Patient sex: M
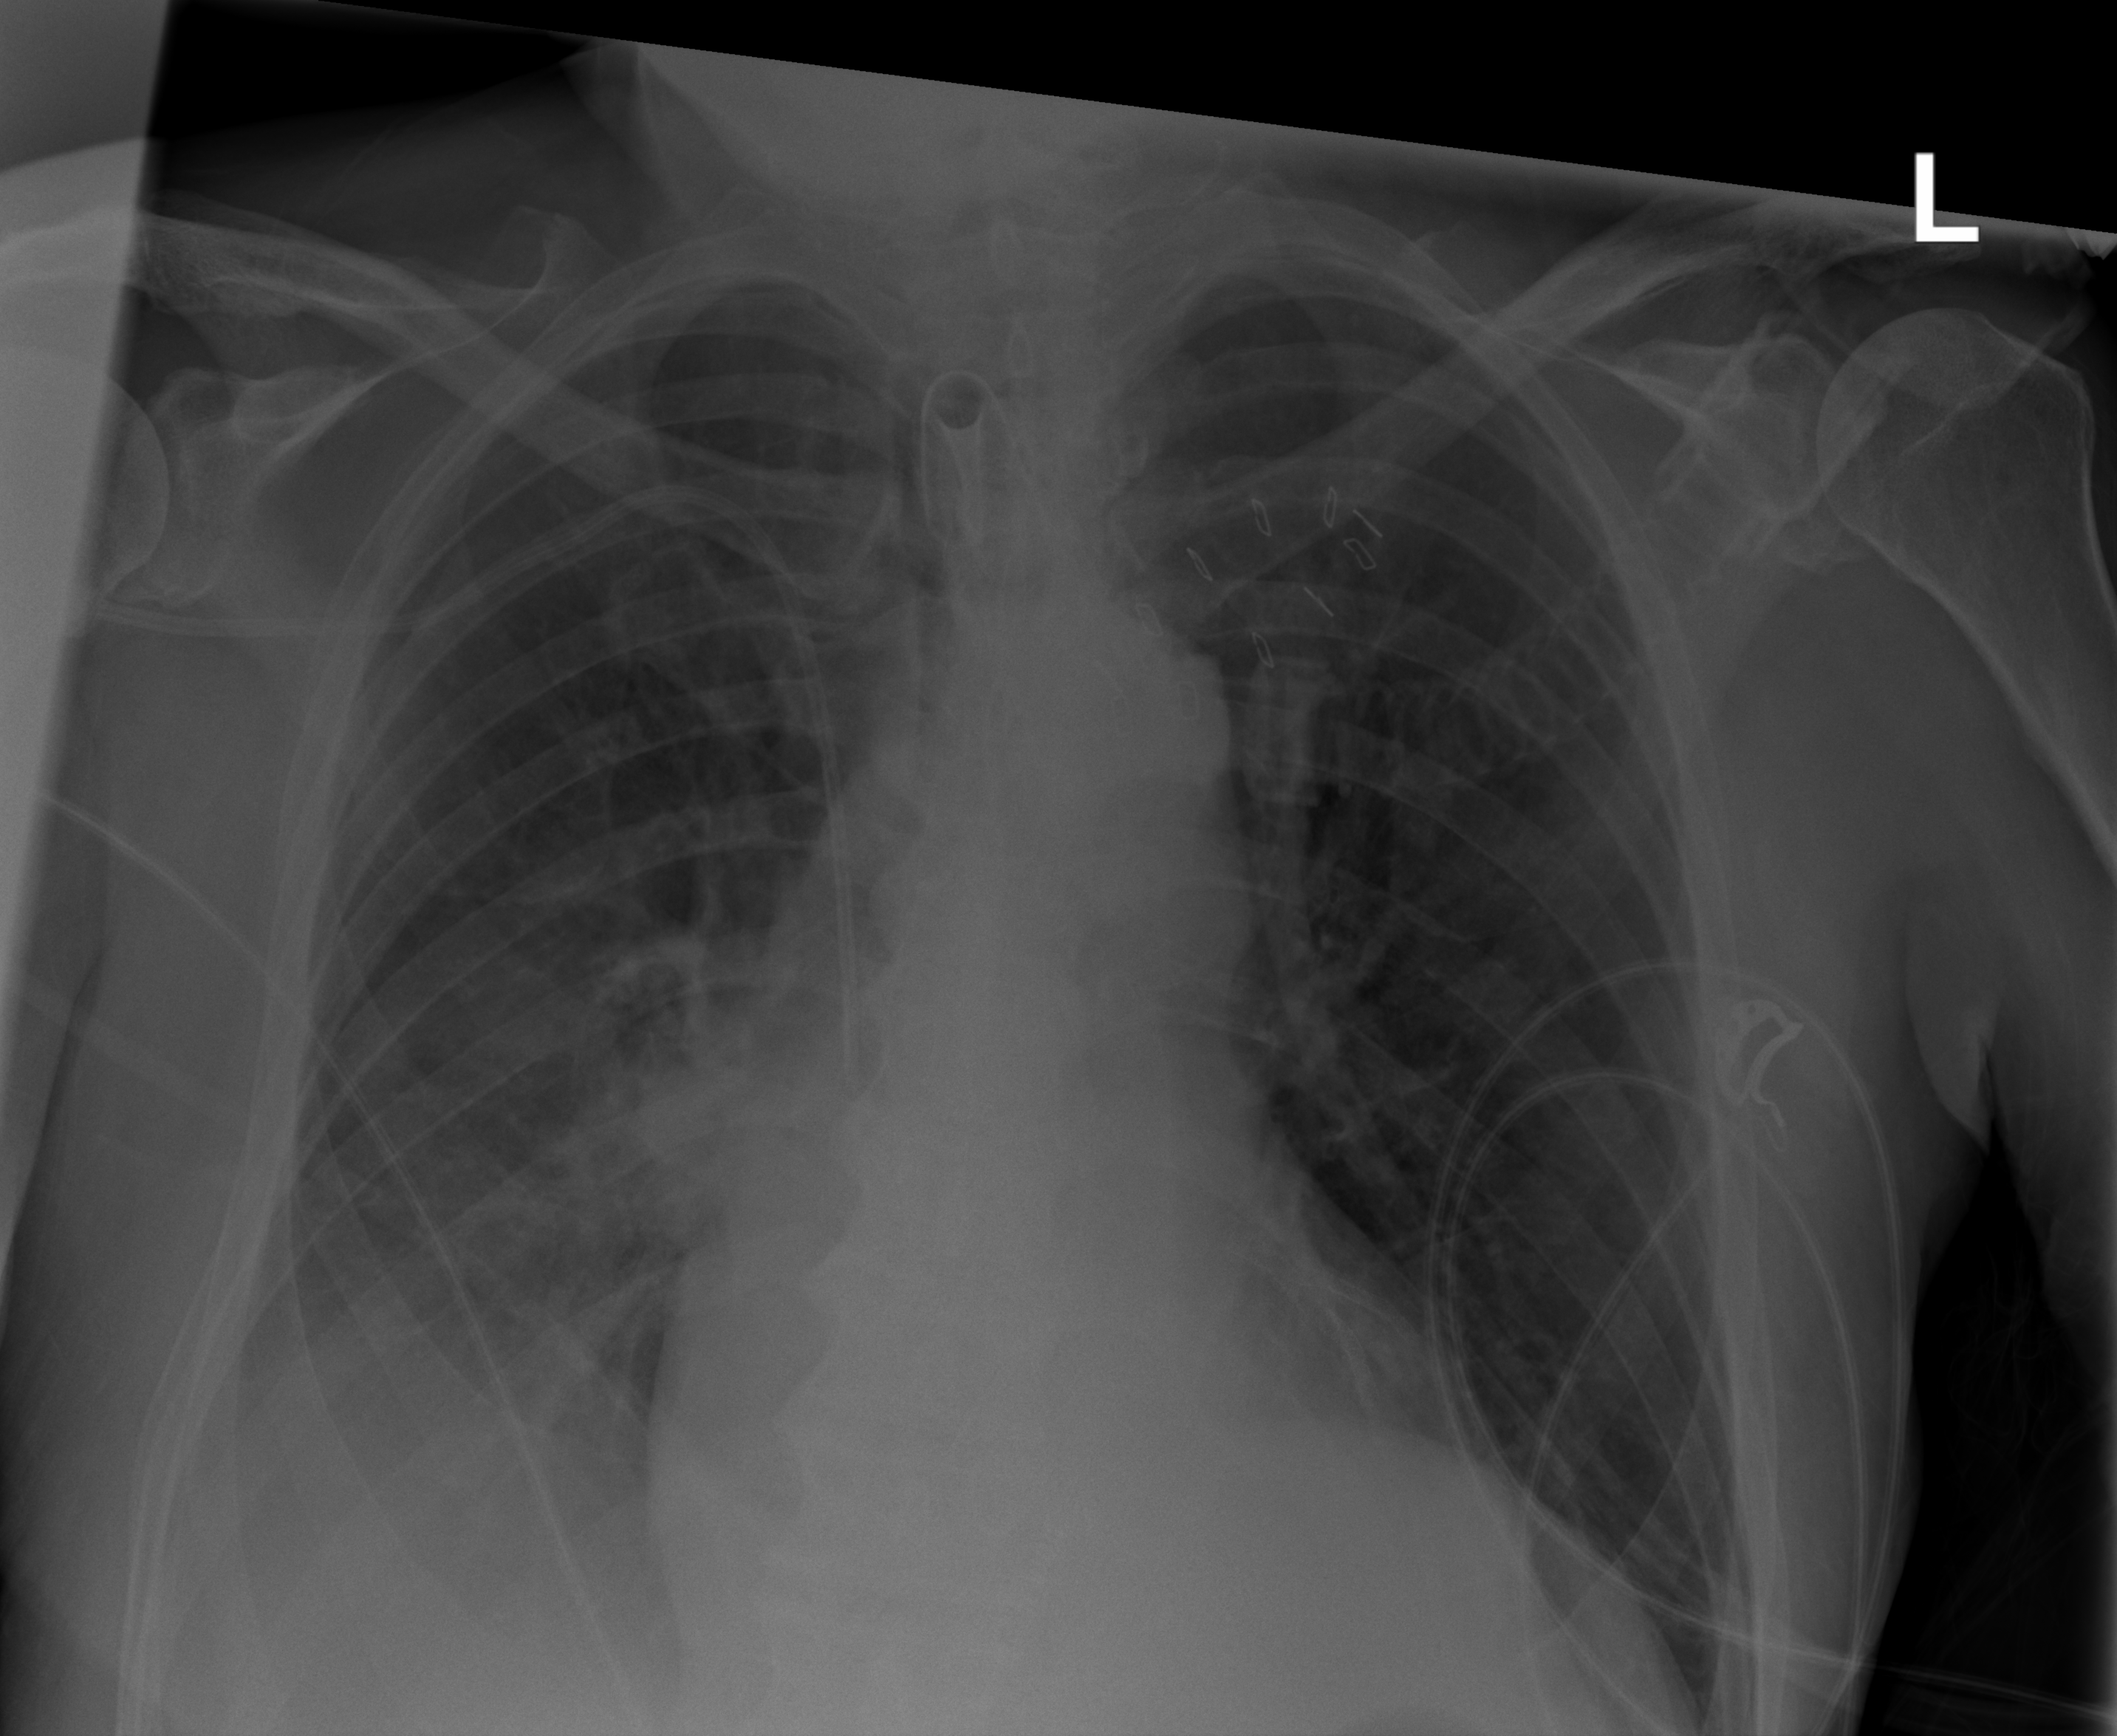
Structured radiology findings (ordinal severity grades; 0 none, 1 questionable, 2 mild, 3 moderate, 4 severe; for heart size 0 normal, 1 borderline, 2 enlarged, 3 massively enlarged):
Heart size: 0
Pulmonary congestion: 0
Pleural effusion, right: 2
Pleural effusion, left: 0
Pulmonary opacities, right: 0
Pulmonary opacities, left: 0
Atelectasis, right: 2
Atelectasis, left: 0